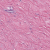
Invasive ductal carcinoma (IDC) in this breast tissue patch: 1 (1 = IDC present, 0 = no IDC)